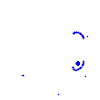
Particle: kaon